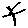
Label: star